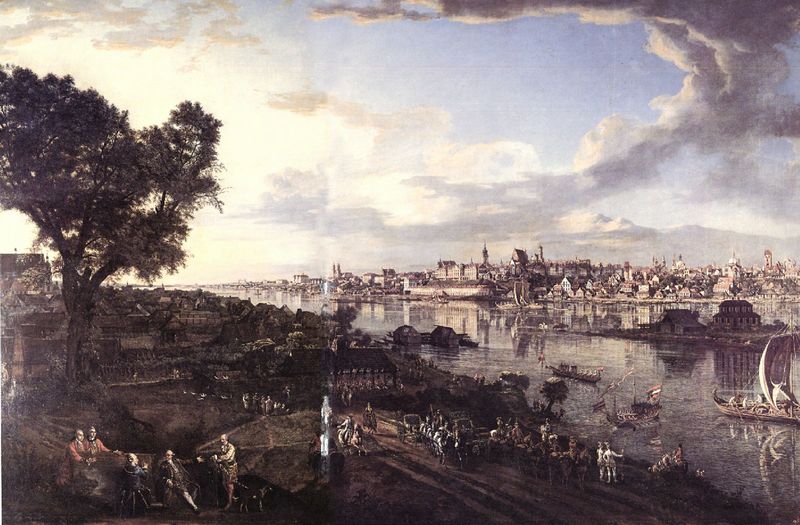
Titel: Ansicht von Warschau von der Vorstadt Praga aus
Künstler: Canaletto
Standort: Warschau, Königsschloß (EU - PL)
Schlagwörter: baum, gemälde, himmel, wasser, wolken, fluss, landschaft, menschen, see, stadt, ufer, hell, straße, zeichnung, gebäude, weg, leute, malerei, öl, häuser, spiegelung, kirche, insel, boote, schiff, schiffe, segel, fahnen, vedute, kutschen, hafen, soldaten, stadtansicht, türme, ölmalerei, sonnig, mittelalter, spuiegelung, benelottto, canelotto